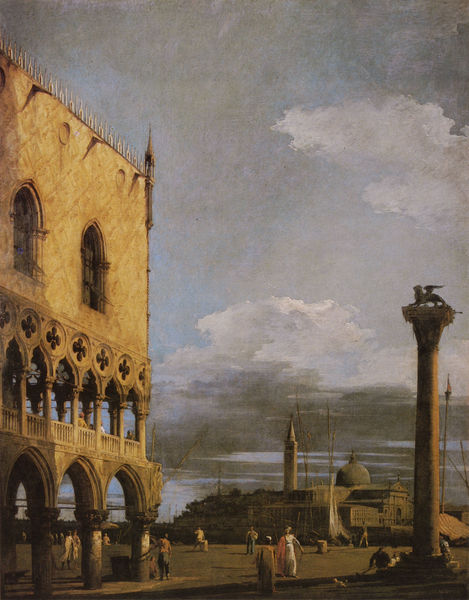
Titel: The Piazzetta: looking South
Künstler: Canaletto (Antonio Canal)
Standort: (Großbritannien)
Institution: Royal Collection
Schlagwörter: blau, flügel, gemälde, gewitter, himmel, mann, meer, schatten, wasser, weiß, wolken, frauen, gelb, kirchturm, menschen, stadt, ufer, abend, braun, fenster, frau, fussgänger, grau, licht, männer, schwarz, säule, säulen, dach, gebäude, haus, hund, rot, wolke, leute, malerei, meschen, architektur, sockel, öl, dämmerung, gitter, kanal, kirche, rauch, sonne, insel, personen, front, boot, boote, turm, statue, balkon, schiff, schiffe, segel, segelboot, segelschiffe, wellen, ansicht, bogen, fassade, italien, passanten, venedig, fahne, mast, segelschiff, sonnenlicht, markt, platz, hafen, rundbogen, kuppel, masten, treppe, durchgang, stimmung, stufen, zinnen, galerie, stadtansicht, bögen, gang, arkade, loggia, umgang, veranda, glockenturm, türmchen, türme, palast, palazzo, stockwerk, dom, abendhimmel, volk, flanieren, arkaden, rosette, spitzbogen, doge, anblick, ballustrade, löwe, basis, krankenhaus, geflügelt, laubengang, abenddämmerung, rosetten, canaletto, campanile, lagune, säulengang, maßwerk, hafenstadt, piazza, canale grande, gondel, markus, san marco, santa maria della salute, venezia, dogenpalast, markusplatz, piazza san marco, uffer, geflügelter löwe, himmel wolken, giudecca, mailand, markuslöwe, dogen, boto, kanall, peace, markussäule, san giorgio, arkadie, leone, zinen, löwe4, licht platz blau löwe zinnen arabeske